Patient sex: M
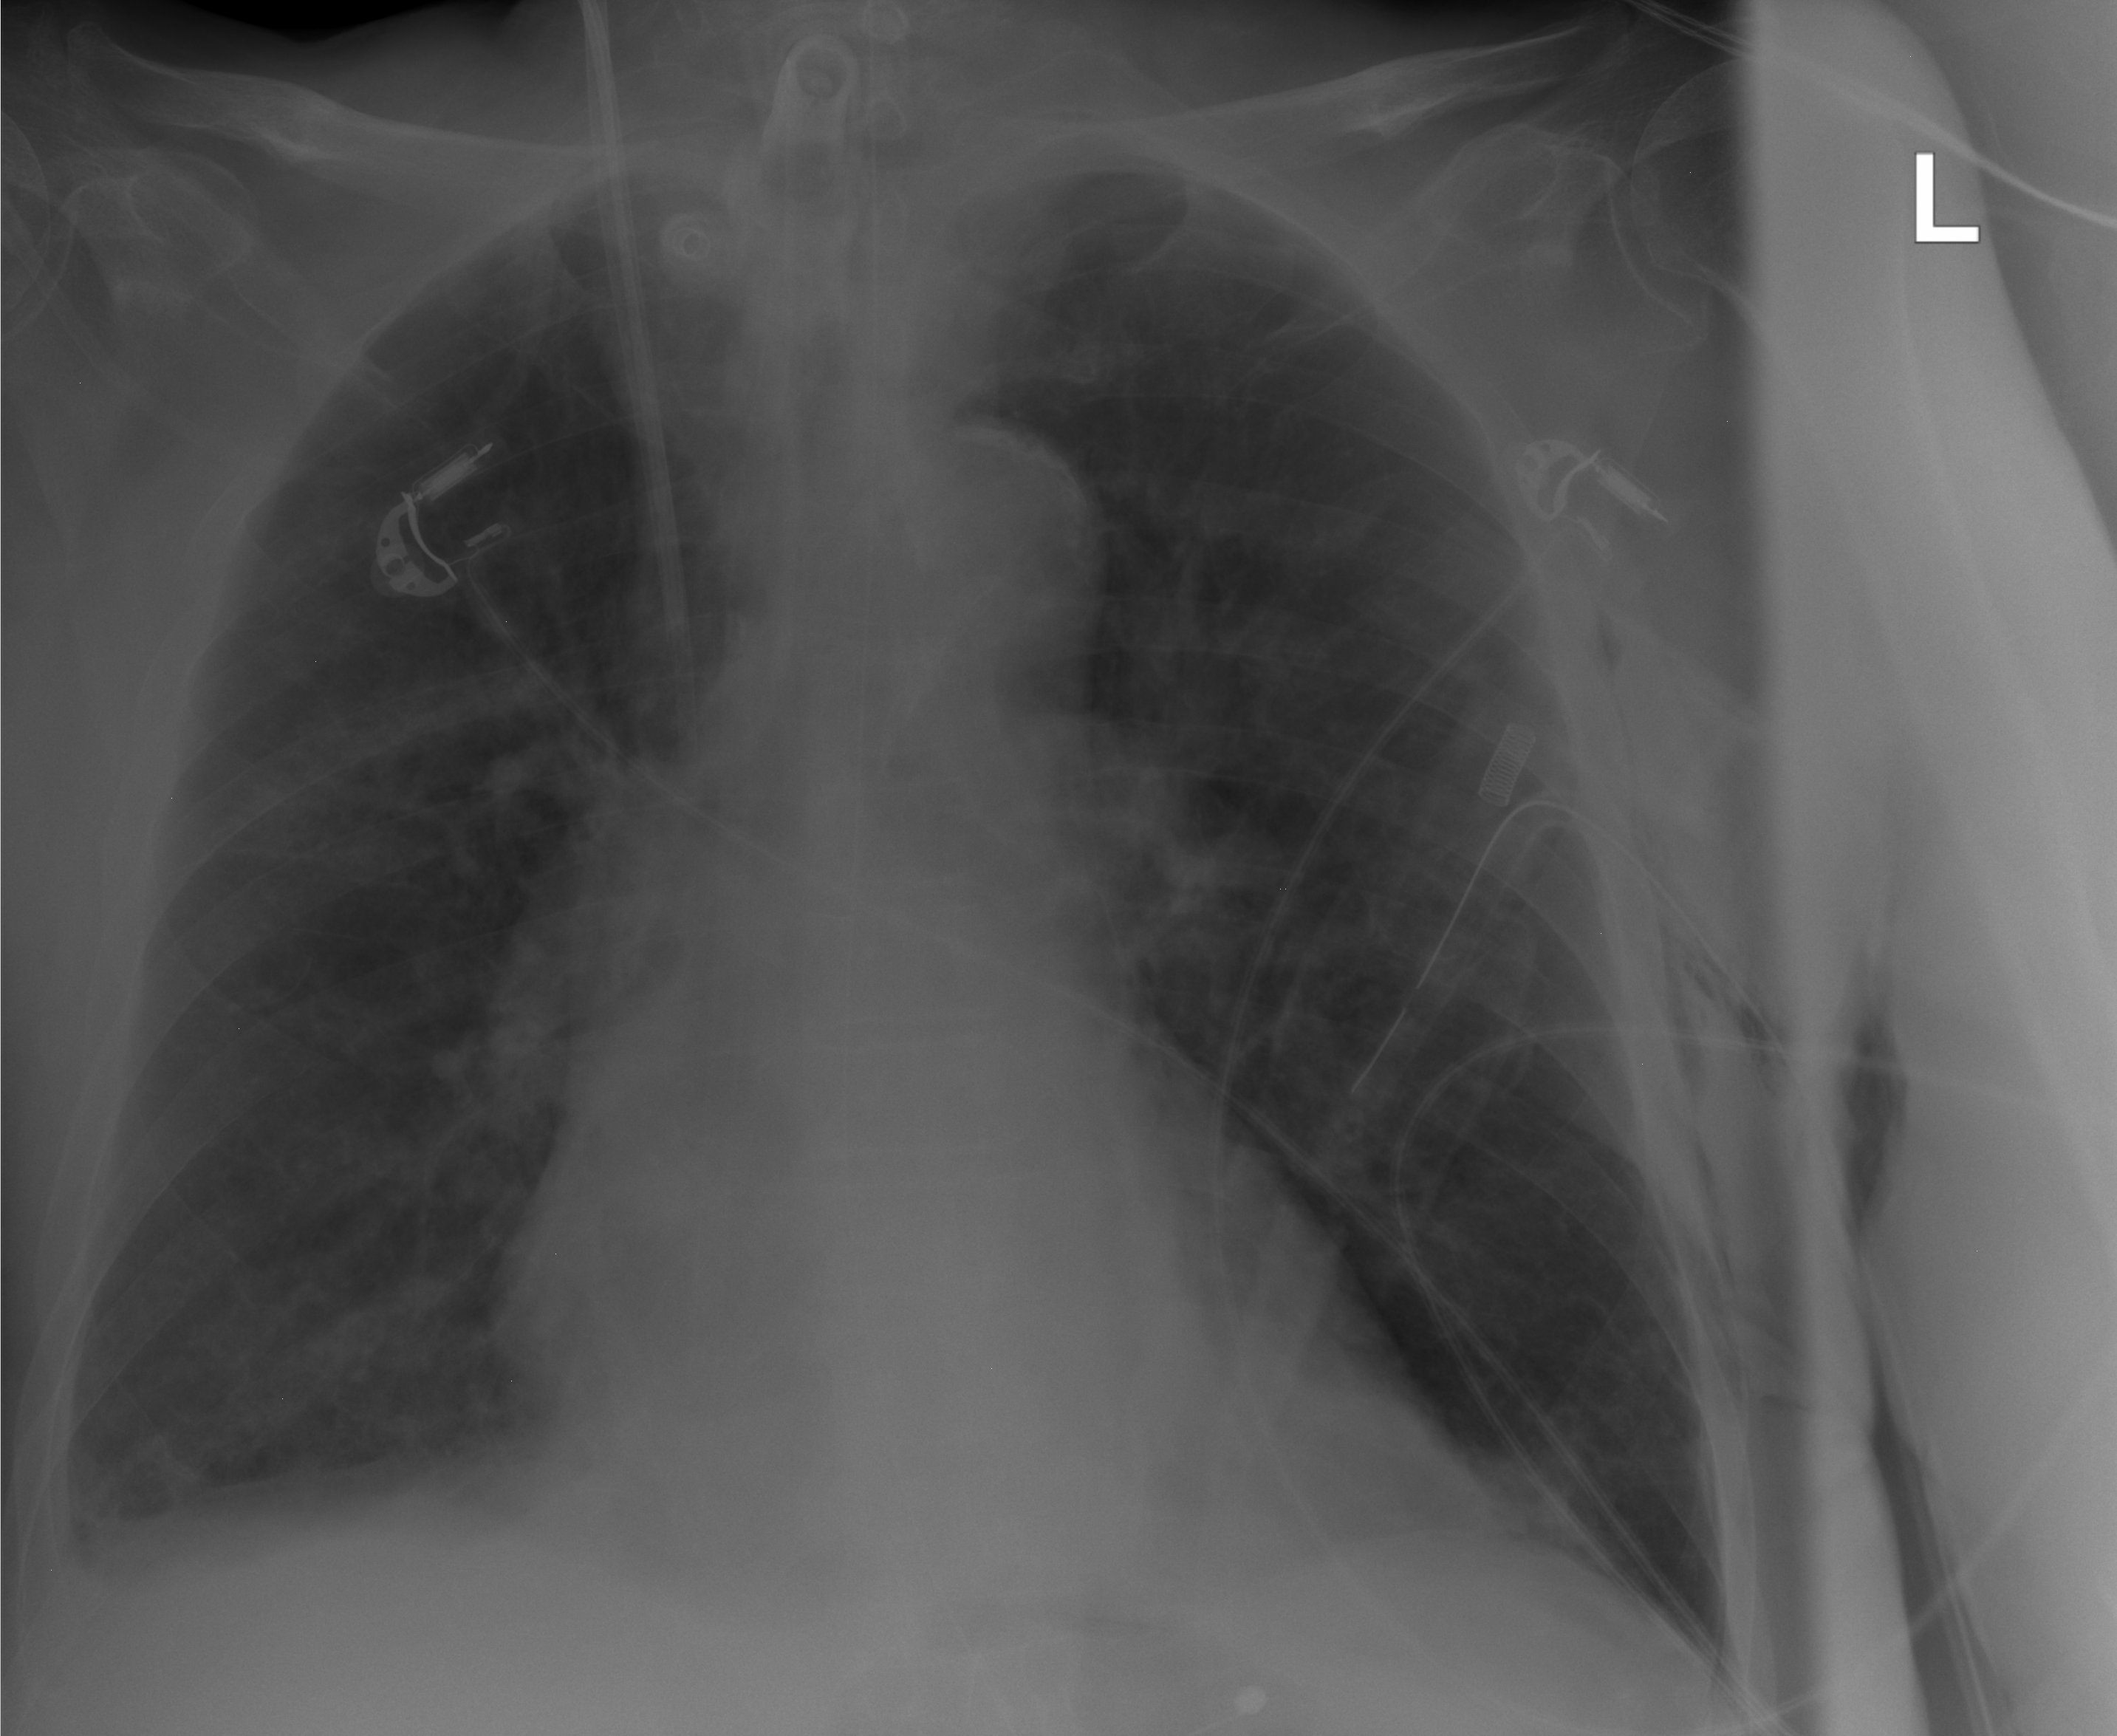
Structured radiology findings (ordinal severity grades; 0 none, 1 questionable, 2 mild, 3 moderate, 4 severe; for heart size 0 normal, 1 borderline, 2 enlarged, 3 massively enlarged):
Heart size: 0
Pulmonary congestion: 0
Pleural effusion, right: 2
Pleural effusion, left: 0
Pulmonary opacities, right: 0
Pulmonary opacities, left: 0
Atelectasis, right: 2
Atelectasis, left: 0